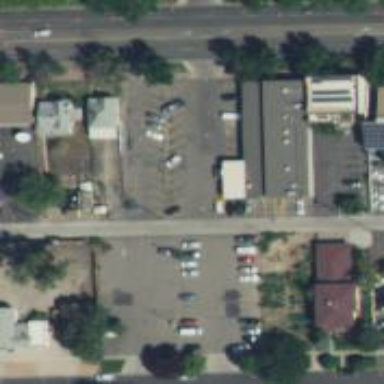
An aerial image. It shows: Parking space.